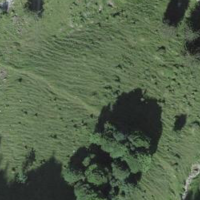
EUNIS habitat code: 23
Species observed at this site:
Anthyllis vulneraria